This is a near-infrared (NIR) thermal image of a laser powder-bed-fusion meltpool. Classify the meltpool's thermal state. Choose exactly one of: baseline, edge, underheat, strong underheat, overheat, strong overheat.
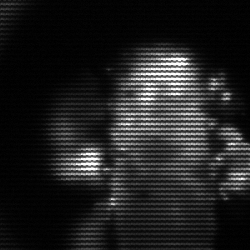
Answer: strong underheat